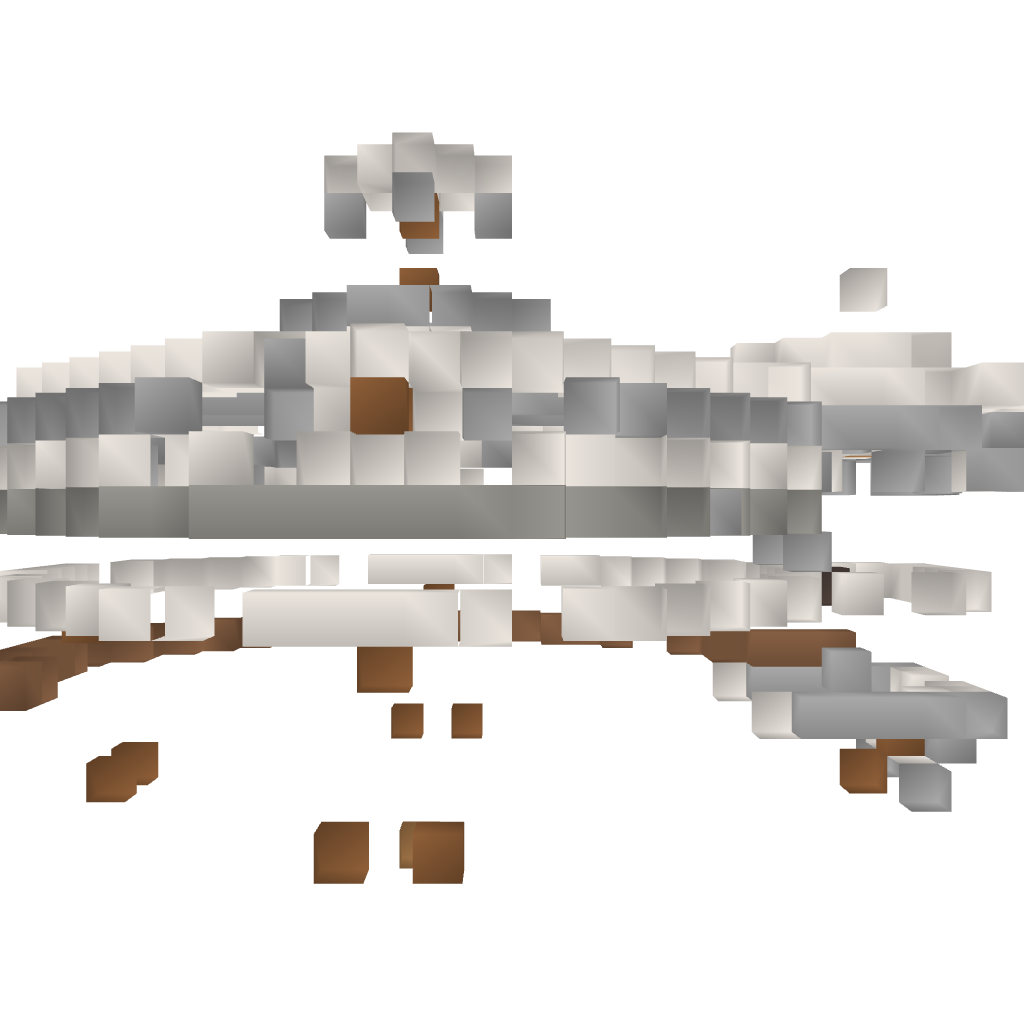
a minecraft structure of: PropHunt Lobby